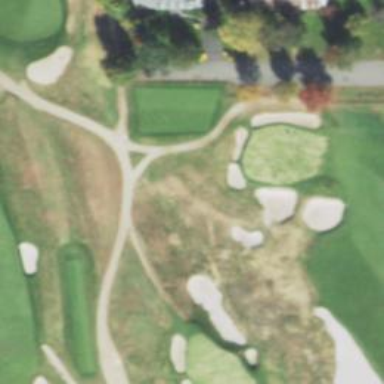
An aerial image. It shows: Path for both roads and golfers.